Question: I'm trying to get my app updated to work with the new iPhone 5, and some of my views are dropping the keyboard down from the top of the view instead of the bottom. Here's an image to better illustrate:

This worked before iOS 6.0, so I'm guessing it must be something in the new API that is causing this bug to shine. I am using the following code to support orientations in the UIVeiwController:
'''
-(BOOL)shouldAutorotateToInterfaceOrientation:(UIInterfaceOrientation)interfaceOrientation {
// Return YES for supported orientations
return (interfaceOrientation == UIInterfaceOrientationLandscapeLeft ||
interfaceOrientation == UIInterfaceOrientationLandscapeRight);
}
- (BOOL)shouldAutorotate {
return YES;
}
- (NSUInteger)supportedInterfaceOrientations {
return UIInterfaceOrientationMaskLandscape;
}
'''
Has anyone else seen a similar problem? Thanks!
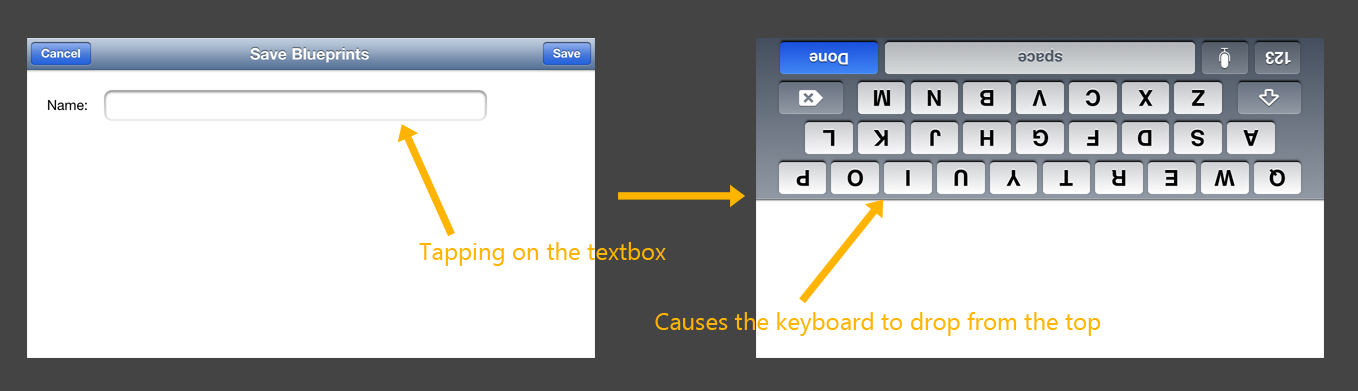
Answer: I found the answer at this <URL>. My problem was fixed by changing one line of code where I was setting up my root UI view controller.
Changing this line:
'''
[window addSubview:viewController.view];
'''
to this:
'''
[window setRootViewController:viewController];
'''